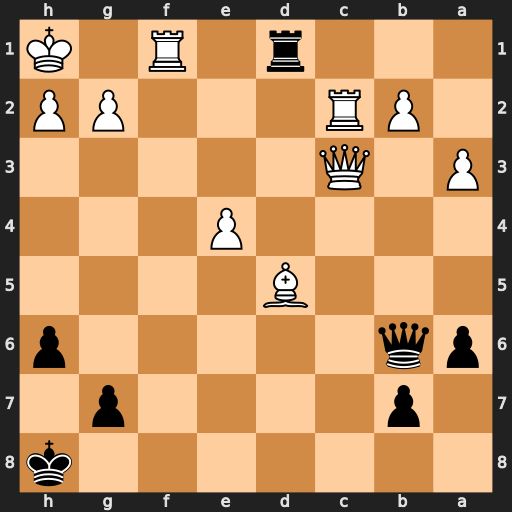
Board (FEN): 7k/1p4p1/pq5p/3B4/4P3/P1Q5/1PR3PP/3r1R1K
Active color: b
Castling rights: -
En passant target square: -
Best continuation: Rxf1#